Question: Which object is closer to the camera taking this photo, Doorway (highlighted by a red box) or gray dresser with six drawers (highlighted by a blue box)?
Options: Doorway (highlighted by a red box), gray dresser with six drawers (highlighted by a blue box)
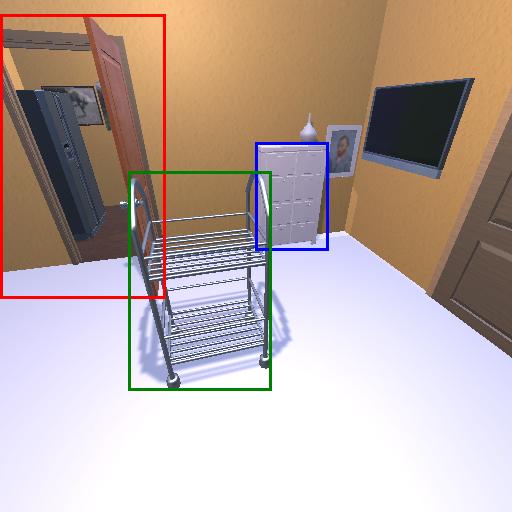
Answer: Doorway (highlighted by a red box)